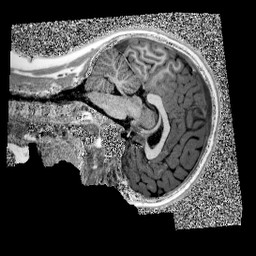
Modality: UNIT1
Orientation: sagittal
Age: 12
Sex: male
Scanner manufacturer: siemens
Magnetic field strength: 3 T
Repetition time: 4 s
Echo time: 0.00299 s